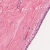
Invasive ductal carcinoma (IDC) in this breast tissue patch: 0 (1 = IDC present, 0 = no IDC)